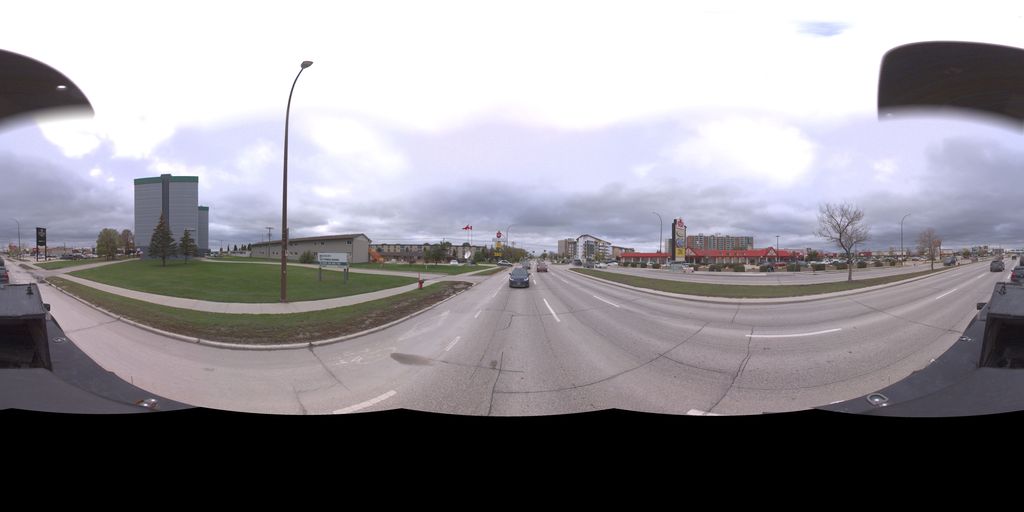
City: winnipeg